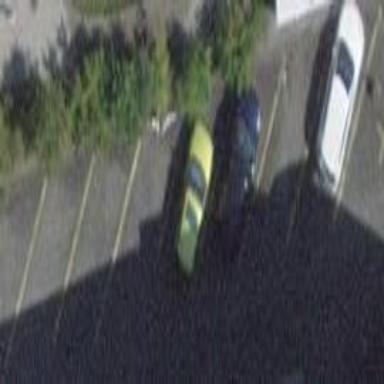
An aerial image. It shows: Diagonal parking surface area.